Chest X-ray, AP view. Patient: 56 years old, sex F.
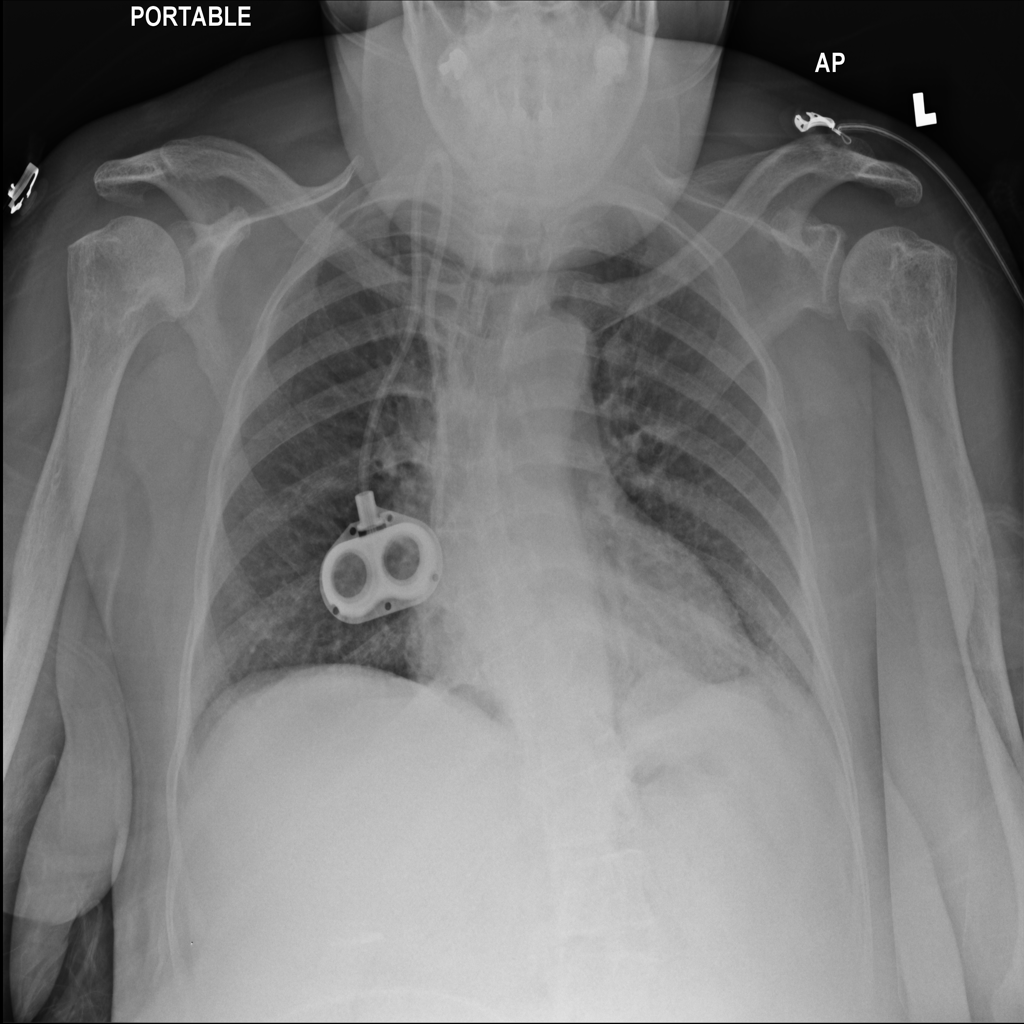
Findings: No Finding